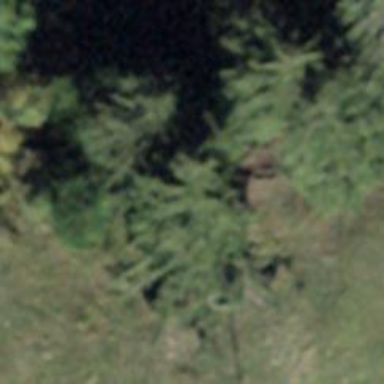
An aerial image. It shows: Evergreen needle-leaved tree.